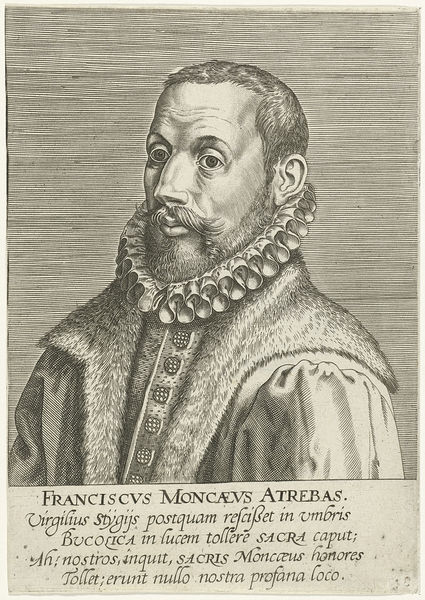
Titel: Portret van François de Monceaux
Künstler: Philips Galle
Standort: Amsterdam
Institution: Rijksmuseum
Schlagwörter: barbe, homme, moustache, gravure, roi, fourrure, barbu, françois, curé, francis, atrebas, franciscus